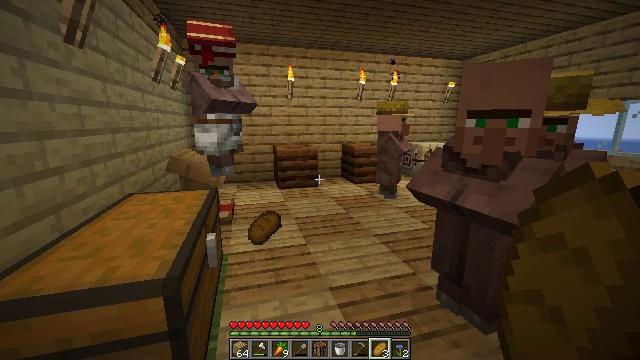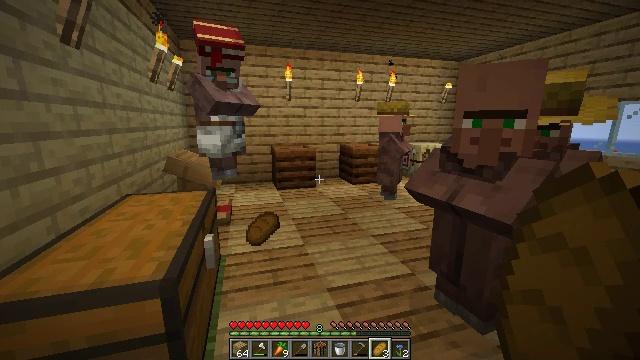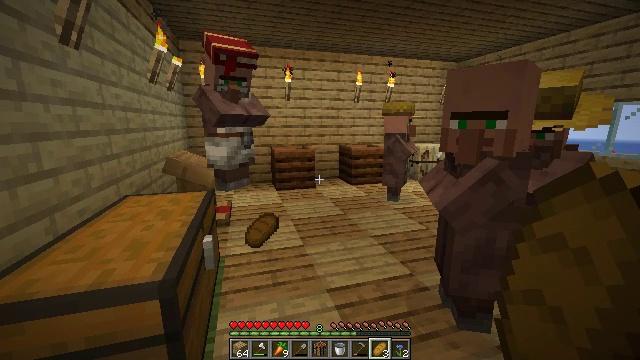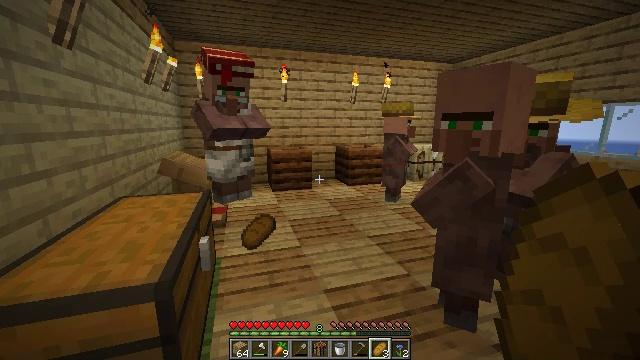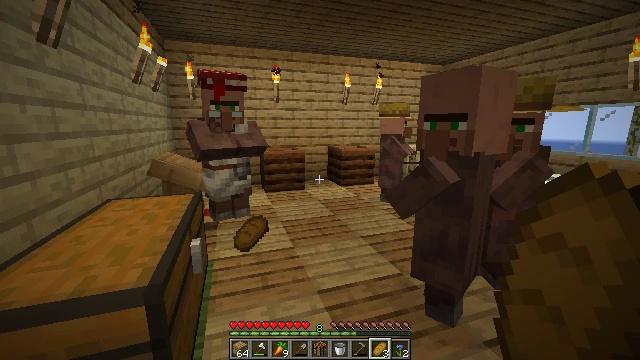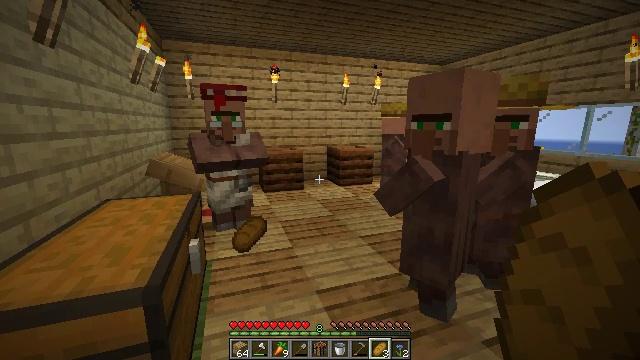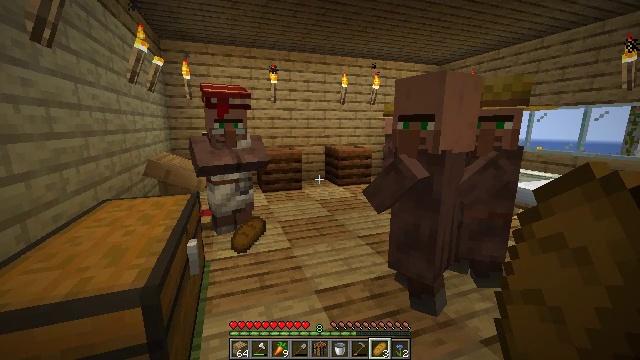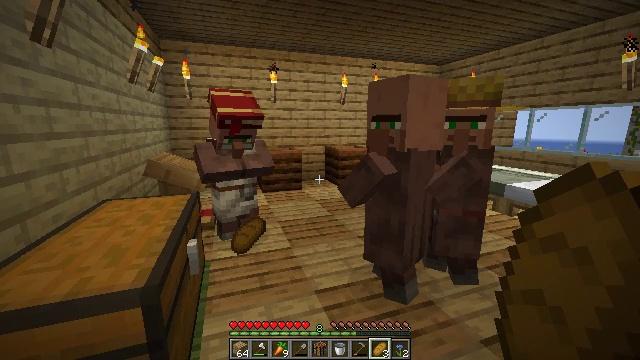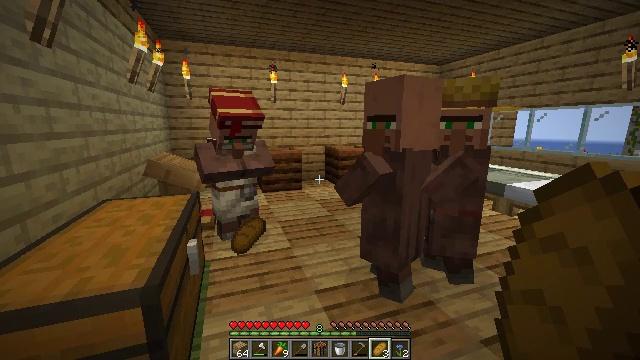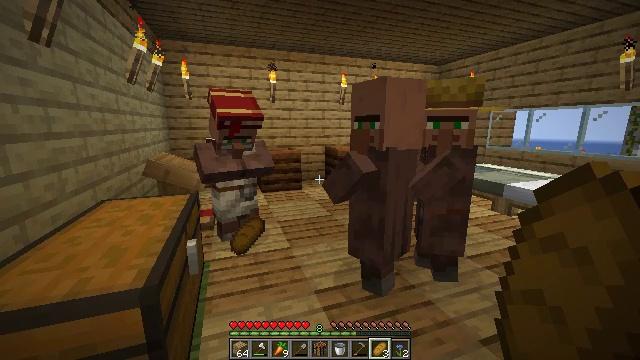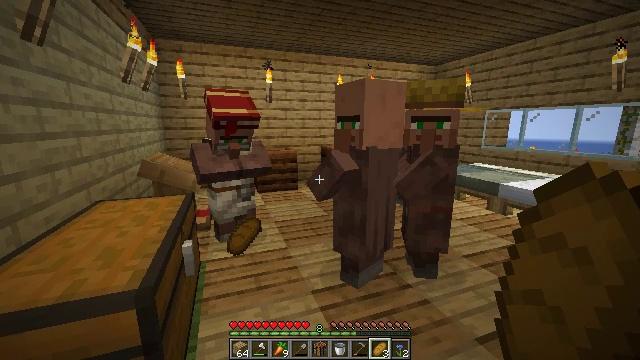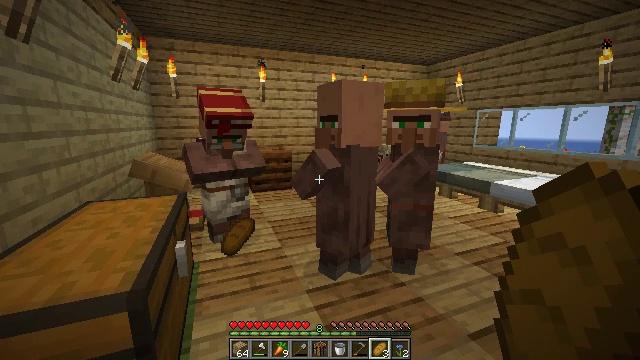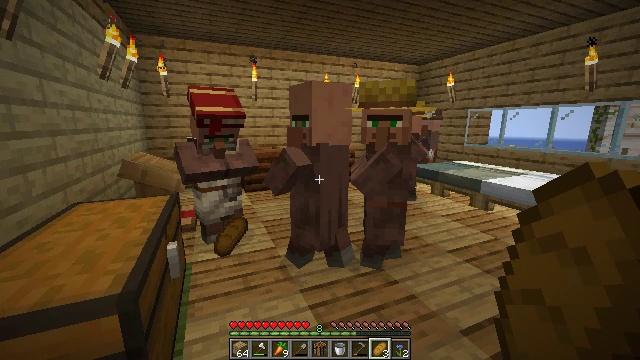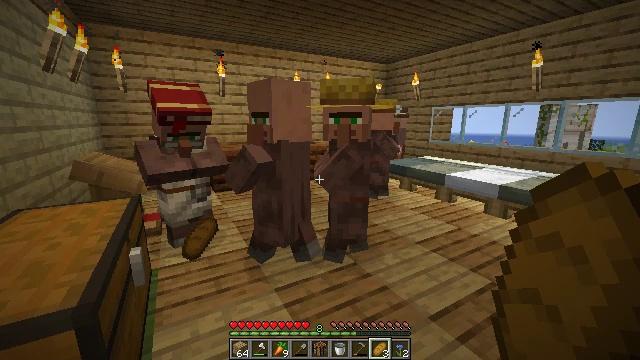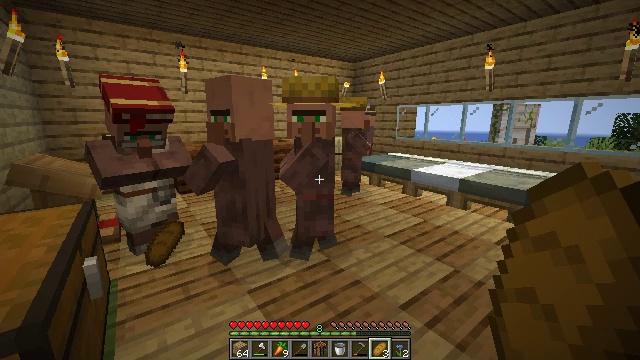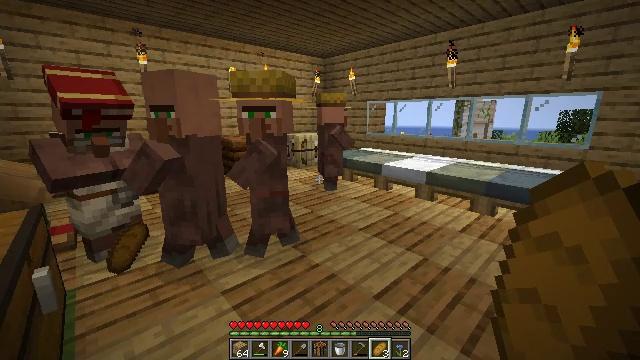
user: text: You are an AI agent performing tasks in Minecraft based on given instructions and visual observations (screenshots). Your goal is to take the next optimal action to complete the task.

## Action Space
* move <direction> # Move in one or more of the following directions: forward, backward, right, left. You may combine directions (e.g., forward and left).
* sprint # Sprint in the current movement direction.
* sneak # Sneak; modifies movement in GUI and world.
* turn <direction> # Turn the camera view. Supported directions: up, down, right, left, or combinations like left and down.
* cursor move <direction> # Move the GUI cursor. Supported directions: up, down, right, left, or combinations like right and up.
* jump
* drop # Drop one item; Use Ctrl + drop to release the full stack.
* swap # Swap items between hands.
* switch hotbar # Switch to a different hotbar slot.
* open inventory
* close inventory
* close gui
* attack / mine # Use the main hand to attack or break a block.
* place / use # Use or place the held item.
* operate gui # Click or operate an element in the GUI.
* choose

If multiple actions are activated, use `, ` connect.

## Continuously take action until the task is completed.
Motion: motion action
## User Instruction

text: Drop a bread.
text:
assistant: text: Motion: no_op
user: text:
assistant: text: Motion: no_op
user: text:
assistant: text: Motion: no_op
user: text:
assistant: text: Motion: turn right
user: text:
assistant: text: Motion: no_op
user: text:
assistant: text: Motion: no_op
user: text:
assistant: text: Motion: no_op
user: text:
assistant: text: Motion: no_op
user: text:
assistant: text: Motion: no_op
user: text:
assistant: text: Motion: no_op
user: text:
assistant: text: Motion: turn right
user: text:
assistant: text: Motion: turn right
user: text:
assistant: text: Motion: turn right
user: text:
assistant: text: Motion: turn right
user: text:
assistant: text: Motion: turn right
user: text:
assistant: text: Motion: turn right and down
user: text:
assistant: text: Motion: no_op
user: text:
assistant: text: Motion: turn right
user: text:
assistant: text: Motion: no_op
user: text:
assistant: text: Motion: no_op
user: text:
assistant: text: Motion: no_op
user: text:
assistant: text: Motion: no_op
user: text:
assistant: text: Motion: no_op
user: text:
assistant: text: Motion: no_op
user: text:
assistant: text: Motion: no_op
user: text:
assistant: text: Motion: no_op
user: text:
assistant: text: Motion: no_op
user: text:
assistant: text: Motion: turn right and up
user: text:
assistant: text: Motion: turn right and up, drop
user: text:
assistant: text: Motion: drop